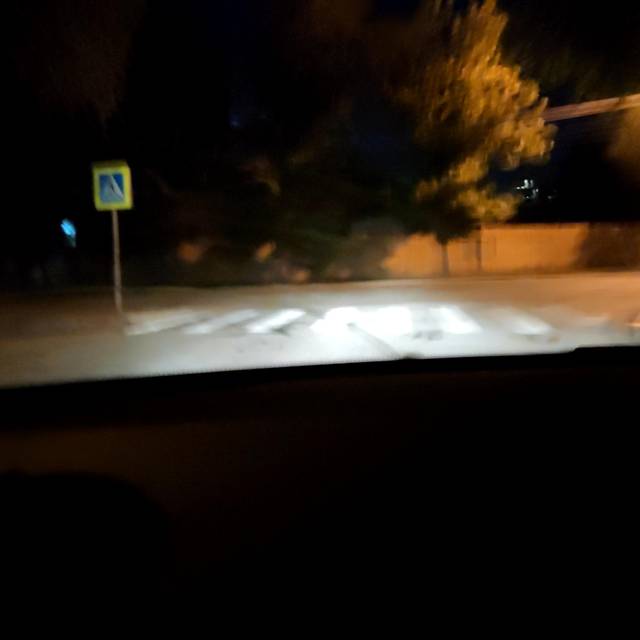
Region: Russia
Coordinates: 53.214, 50.152